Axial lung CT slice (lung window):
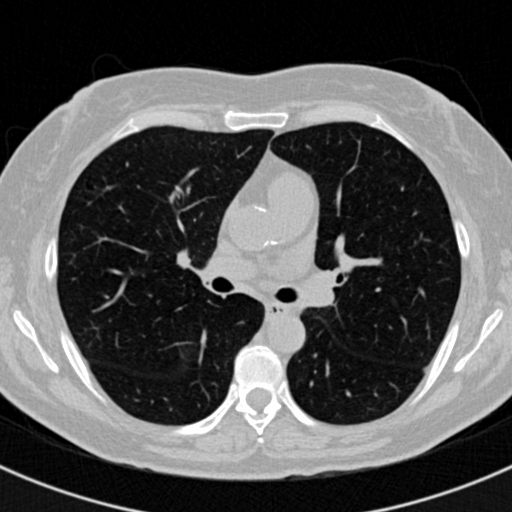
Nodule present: no